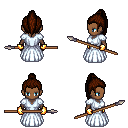
a pixel art fantasy rpg character, female body template, human, dark skin, underdress, red pants, brown long topknot hairstyle, gold gloves, spear, four views (front, back, left, right), 2x2 character sprite sheet, small pixel art, hard edges, no anti-aliasing